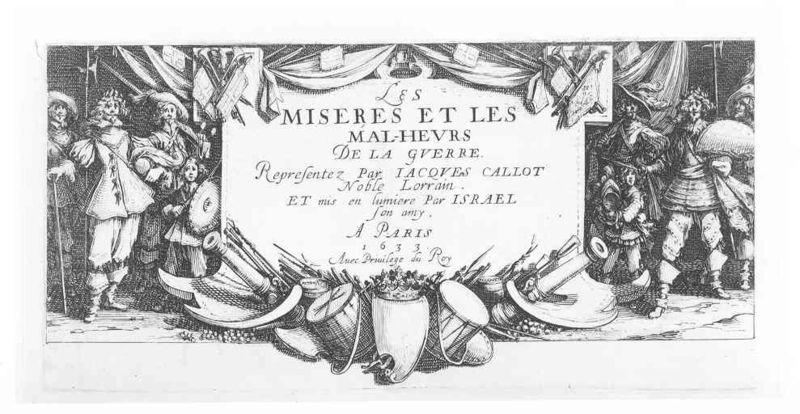
Titel: Titelblatt zu "LES GRANDES MISÈRES DE LA GUERRE, 1633
Künstler: Jacques Callot
Standort: Karlsruhe
Institution: Staatliche Kunsthalle Karlsruhe
Schlagwörter: feder, kampf, mann, schatten, weiß, menschen, frankreich, grau, hut, hüte, kleider, licht, männer, paris, schwarz, zeichnung, tuch, herren, ornament, bart, bärte, hose, barock, falten, mensch, stehen, instrument, vorhang, hütte, gewand, stoff, adel, gewänder, kind, blatt, instrumente, musik, theater, krone, renaissance, kinder, stock, adelige, federhut, perücke, schrift, papier, fahnen, hosen, grafik, graphik, werbung, figuren, französisch, banner, krieg, querformat, schlacht, unglück, könig, lanze, soldaten, tafel, inschrift, junge, schauspiel, schild, kanone, stolz, knabe, buch, druck, schwarz-weiss, radierung, stich, titel, illustration, schilder, schwert, schwerter, text, uniform, waffen, beschriftung, plakat, überschrift, quer, par, titelblatt, reklame, bleistift, degen, stiefel, herrscher, nerz, hallo, ritter, trommel, rüstung, buchdruck, deckblatt, französich, titelbild, ankündigung, titelseite, wappen, brustpanzer, harnisch, axt, elend, leiden, mittelalter, wams, krieger, hellebarde, lanzen, kanonen, speer, speere, schauspieler, kupferstich, beil, israel, standarte, federzeichnung, latein, schilde, trophäen, trompete, schrifttafel, kuperstich, typo, frontispiz, bajonett, musikinstrumente, trommeln, lorrain, helebarde, schwarweiss, les, callot, lumiere, theaterstück, pauken, guerre, noble, en, et, d, de, 17. jahrhundert, 17, wafen, la, titlblatt, vignet, vignette, schild#, waffen speer, 1633, undlück, und elend, trommerl, könif, hellenbarde, miseres, les miseres et les malheurs, malheurs, les miseres, et les malheures, malheures, mioseres, mis, reprefentez, iavoves, larrain, israle, trommenln, miseres et les mal-hevrs, frontkupfer, de la guerre, bewaffnete männer, hellebarde#vorhang